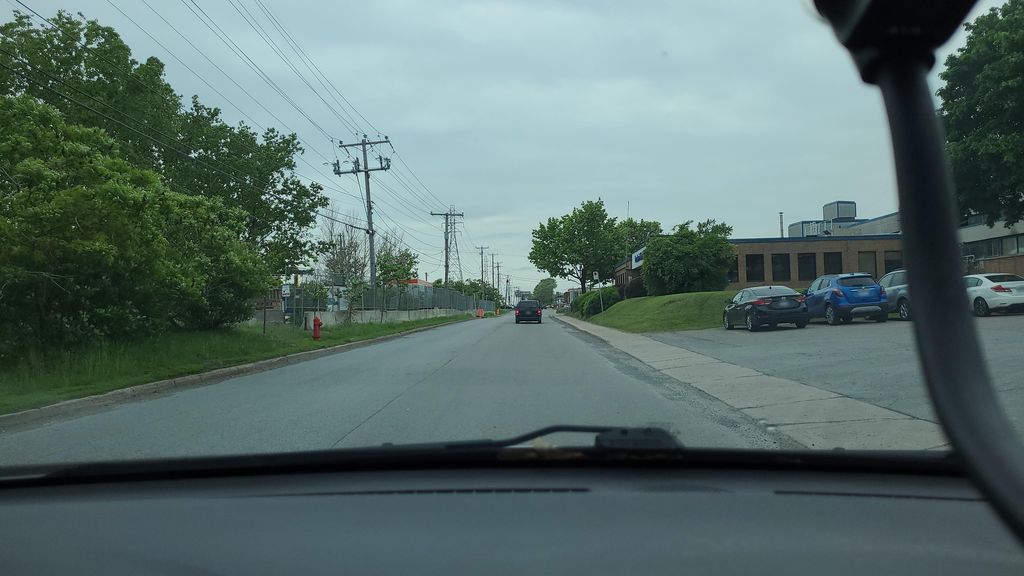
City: montreal